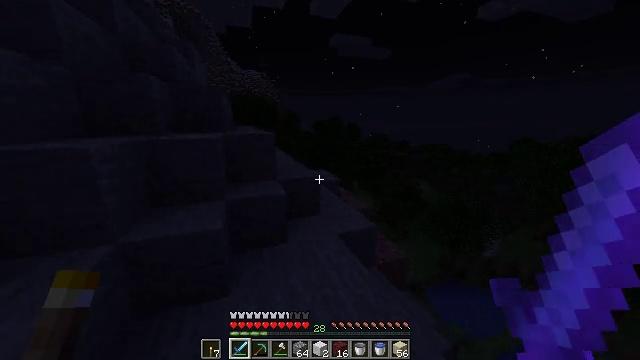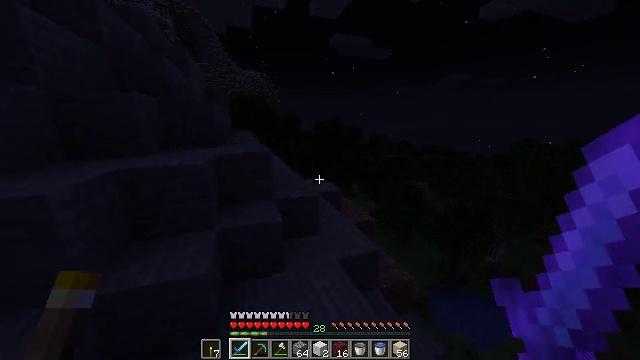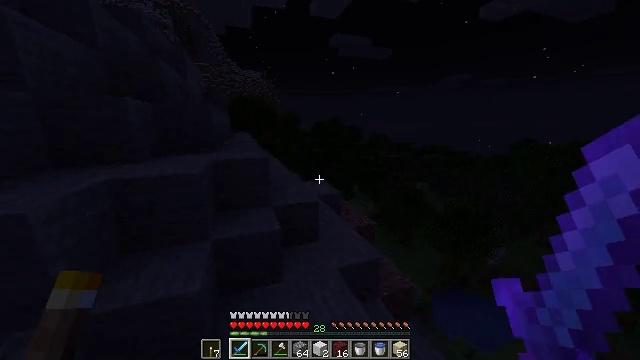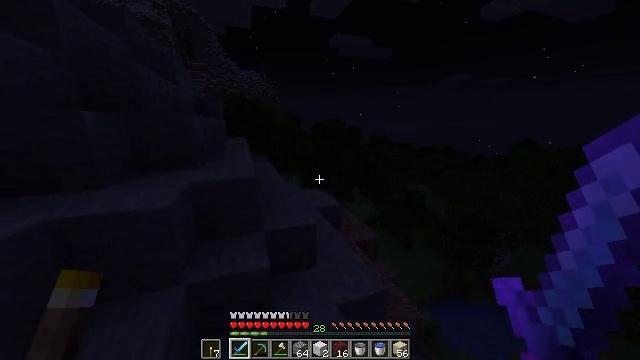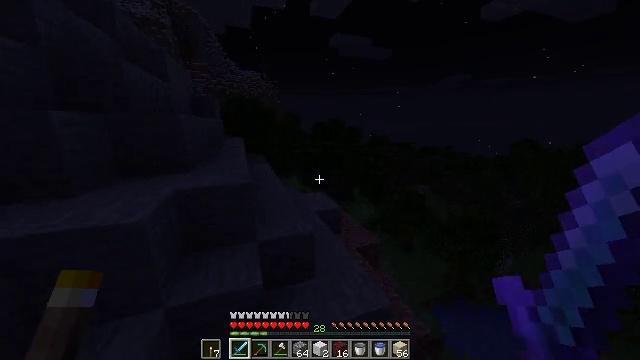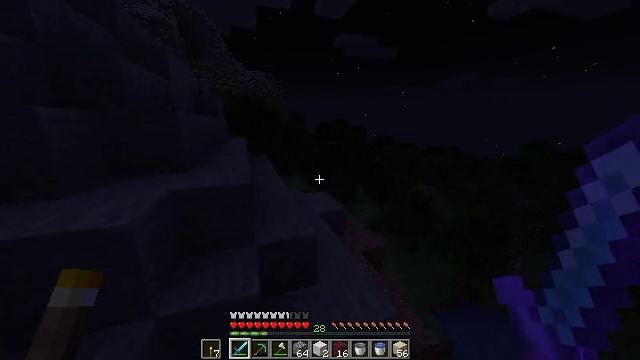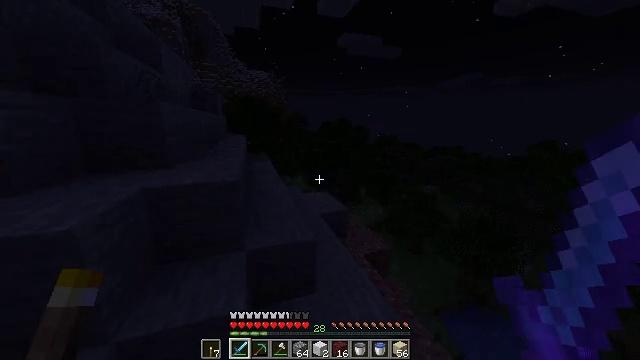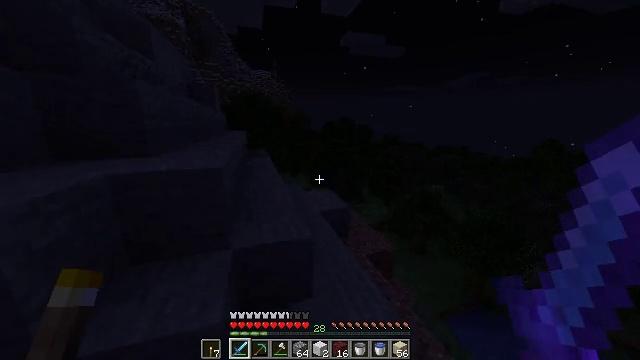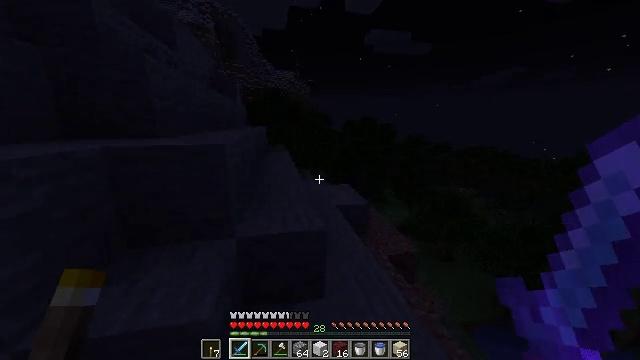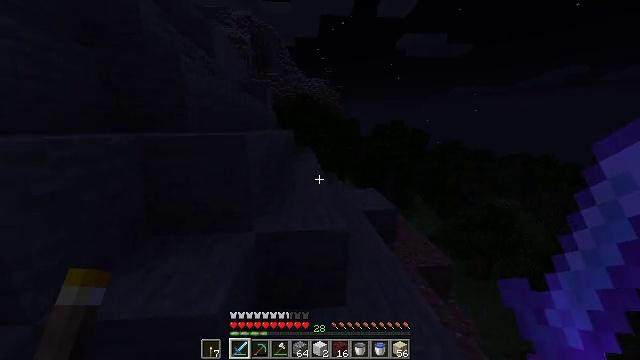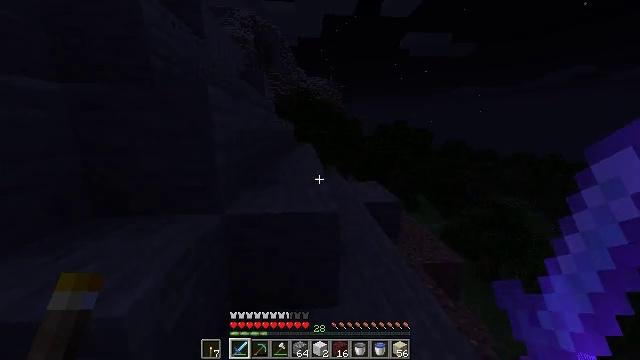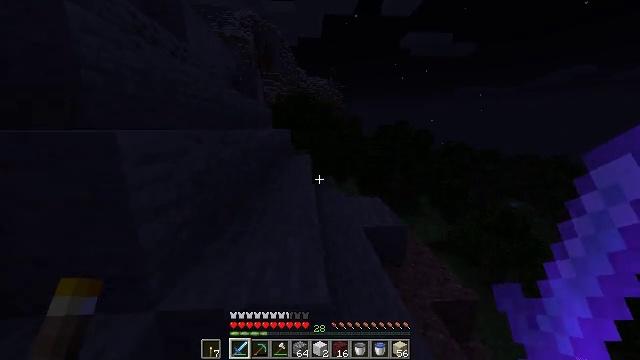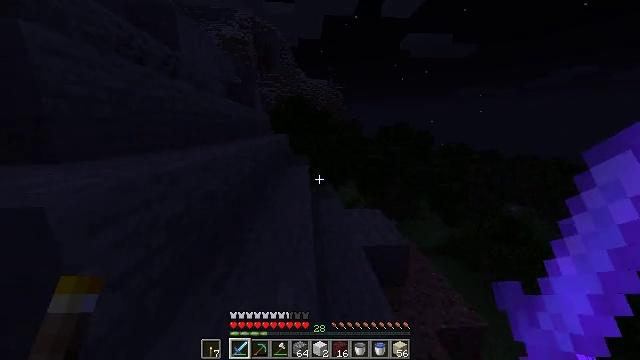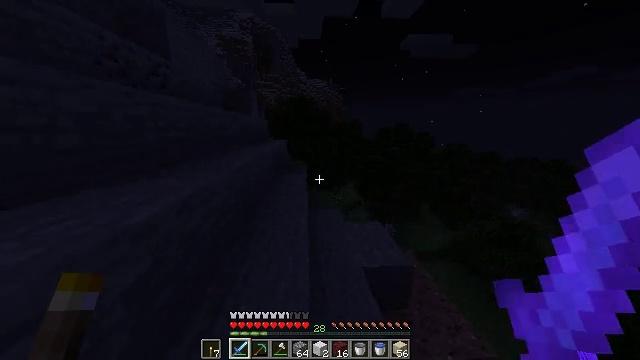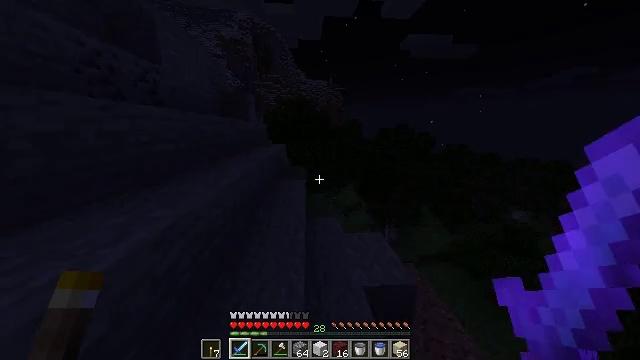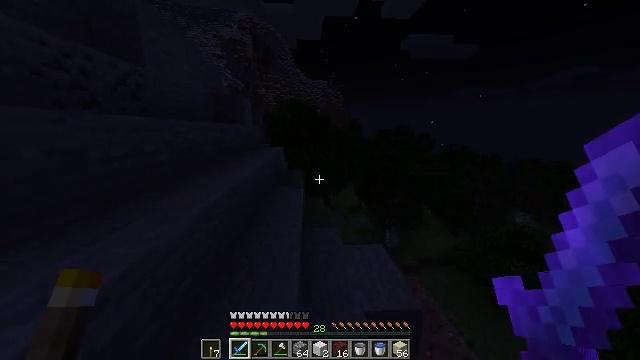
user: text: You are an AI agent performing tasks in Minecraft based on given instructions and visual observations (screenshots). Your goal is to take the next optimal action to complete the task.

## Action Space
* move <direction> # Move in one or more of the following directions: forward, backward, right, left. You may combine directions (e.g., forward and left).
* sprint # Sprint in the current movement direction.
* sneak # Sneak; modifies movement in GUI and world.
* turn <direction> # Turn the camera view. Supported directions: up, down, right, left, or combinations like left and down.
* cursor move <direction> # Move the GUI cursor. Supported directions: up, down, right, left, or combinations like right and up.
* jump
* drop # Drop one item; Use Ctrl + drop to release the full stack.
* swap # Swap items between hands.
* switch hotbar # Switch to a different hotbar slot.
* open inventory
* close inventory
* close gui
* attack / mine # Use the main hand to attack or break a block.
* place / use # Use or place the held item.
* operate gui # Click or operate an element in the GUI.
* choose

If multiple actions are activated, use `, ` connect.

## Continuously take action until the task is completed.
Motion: motion action
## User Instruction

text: Remove a mutton from the inventory.
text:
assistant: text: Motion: move forward, sprint, jump
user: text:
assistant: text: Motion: move forward, sprint, jump
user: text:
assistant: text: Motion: move forward, sprint, jump
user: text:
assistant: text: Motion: move forward, sprint, jump
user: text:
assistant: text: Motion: move forward and move right, sprint, turn left, jump
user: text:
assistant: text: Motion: move forward and move right, sprint, jump
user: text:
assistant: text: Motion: move forward, sprint, jump
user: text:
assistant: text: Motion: move forward, sprint, turn left, jump
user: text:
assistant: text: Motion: move forward, sprint, turn left and up, jump
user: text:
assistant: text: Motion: move forward, sprint, jump
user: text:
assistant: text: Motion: move forward, sprint, jump
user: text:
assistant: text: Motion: move forward, sprint, jump
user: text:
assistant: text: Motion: move forward, sprint, jump
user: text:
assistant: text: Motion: move forward, sprint, jump
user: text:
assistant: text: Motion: move forward, sprint, jump
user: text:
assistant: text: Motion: move forward, sprint, jump
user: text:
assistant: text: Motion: move forward, sprint, jump
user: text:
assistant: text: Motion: move forward, sprint, jump
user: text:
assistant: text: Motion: move forward, sprint, jump
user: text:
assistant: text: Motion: move forward, sprint, jump
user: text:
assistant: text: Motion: move forward, sprint, jump
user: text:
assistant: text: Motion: move forward, sprint, jump
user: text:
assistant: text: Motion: move forward, sprint, jump
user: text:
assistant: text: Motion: move forward, sprint, jump
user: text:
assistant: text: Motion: move forward, sprint, jump
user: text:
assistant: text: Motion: move forward, sprint, turn left and down, jump
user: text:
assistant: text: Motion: move forward, sprint, turn left and down, jump
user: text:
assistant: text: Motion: move forward, sprint, turn down, jump
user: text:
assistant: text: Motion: move forward, sprint, jump
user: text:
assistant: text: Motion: move forward, sprint, turn down, jump